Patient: sex M, age 47
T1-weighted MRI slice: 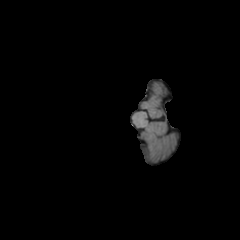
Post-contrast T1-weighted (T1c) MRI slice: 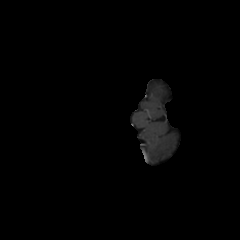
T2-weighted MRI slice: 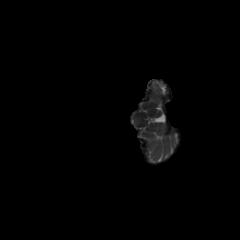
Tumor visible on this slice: no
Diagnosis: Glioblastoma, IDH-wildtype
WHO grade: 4